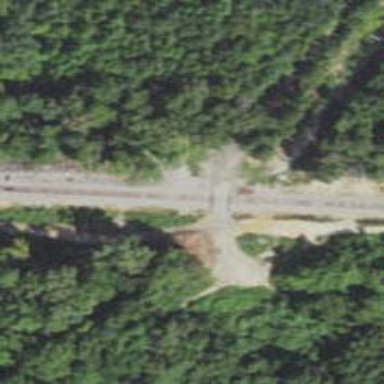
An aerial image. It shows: Level crossing along the railway.